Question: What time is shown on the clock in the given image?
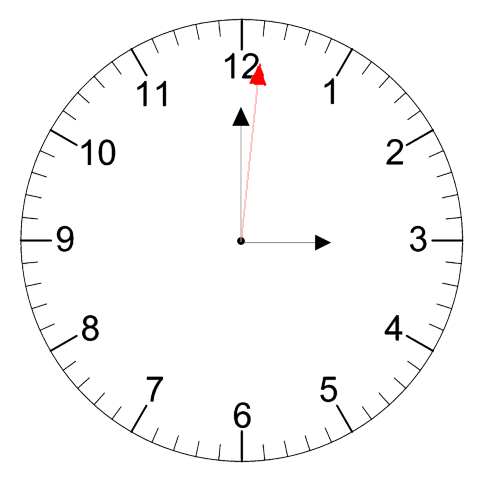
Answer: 03:00:01